Question: After several tries, I finally could obtained a unique figure with several normal distributions. In those distributions, the 1sd was also drawn as vertical rectangles. The code I used is this one:
'''
x1<-50:200
a1<-dnorm(x1,134,20)
b1<-dnorm(x1,130,14)
c1<-dnorm(x1,132,12)
d1<-dnorm(x1,105,10)
scale<-range(pretty(range(a1,b1,c1,d1)))
remap<-function(x, to, from=range(x)) {
(x-from[1]) / (from[2]-from[1]) * (to[2]-to[1]) + to[1]
}
plot(NA, NA, xaxt="n", yaxt="n", type="n", xlim=scale, ylim=scale, xlab="Variable X", ylab="")
rect(remap(134-20, scale, range(x1)), scale[1],
remap(134+20, scale, range(x1)), scale[2], col="#ff606025")
rect(remap(130-14, scale, range(x1)), scale[1],
remap(130+14, scale, range(x1)), scale[2], col="#005ccd40")
rect(remap(132-12, scale, range(x1)), scale[1],
remap(132+12, scale, range(x1)), scale[2], col="#005ccd40")
rect(remap(105-10, scale, range(x1)), scale[1],
remap(105+10, scale, range(x1)), scale[2], col="#005ccd40")
#R1429
rect(remap(183, scale, range(x1)), scale[1],
remap(183, scale, range(x1)), scale[2], col="darkblue", lwd=3,lty=3)
lines(remap(x1,scale), a1, col="#ff6060", lwd=3)
lines(remap(x1,scale), b1, col="#005ccd", lwd=3, lty=3)
lines(remap(x1,scale), c1, col="#005ccd", lwd=3)
lines(remap(x1,scale), d1, col="#005ccd", lwd=3,lty=3)
axis(2);
axis(1, at=remap(pretty(x1), scale), pretty(x1))
'''
I got the next figure after running the code:

But my question is: how can I color only the area below each normal distribution, instead of doing vertical rectangles?
It would be much easier to interpret.
Thanks in advance!
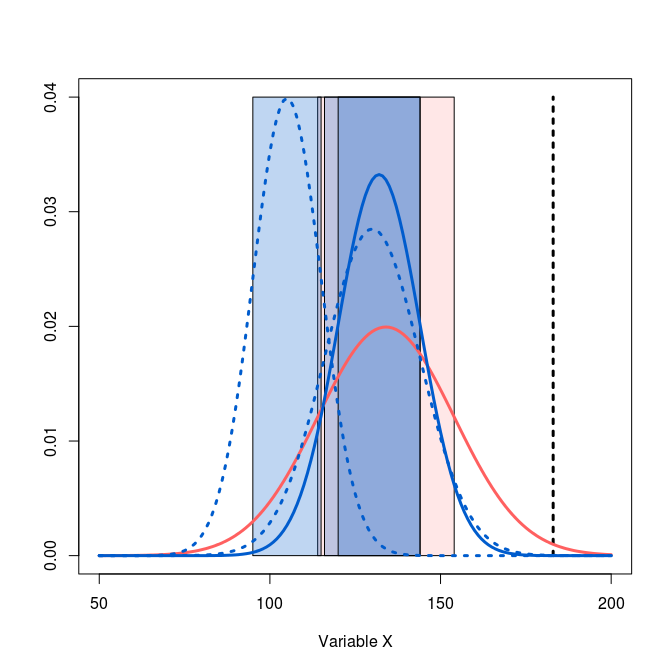
Answer: Here's another version using 'ggvis':
'''
library(dplyr)
library(ggvis)
## -- data generation copied from @NickK -- ##
data.frame(group = letters[1:4],
m = c(130, 134, 132, 105),
s = c(20, 14, 12, 10)) %>%
group_by(group) %>%
do(data_frame(group = .$group,
x = 50:200,
y = dnorm(x, .$m, .$s),
withinSd = abs(x - .$m) <= .$s)) %>%
## ---------------------------------------- ##
mutate(dash = ifelse(grepl("a|d", group), 5, 0),
color = ifelse(grepl("a|c|d", group), "blue", "red")) %>%
ggvis() %>%
layer_paths(~x, ~y, stroke := ~color, strokeDash := ~dash) %>%
filter(withinSd) %>%
layer_ribbons(~x, ~y, y2 = ~y-y, fill := ~color, fillOpacity := 0.2) %>%
hide_legend("fill") %>%
add_axis("y", title_offset = 50)
'''